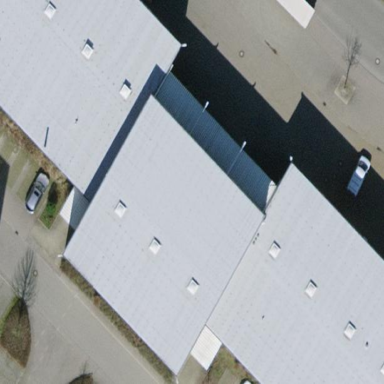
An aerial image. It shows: Industrial building.